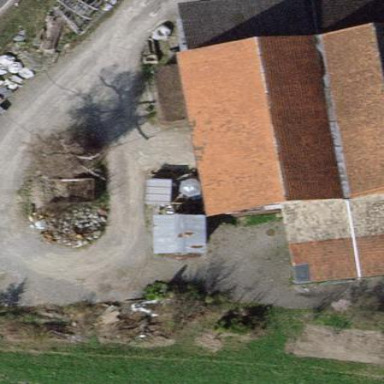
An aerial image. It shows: Farm auxiliary building.